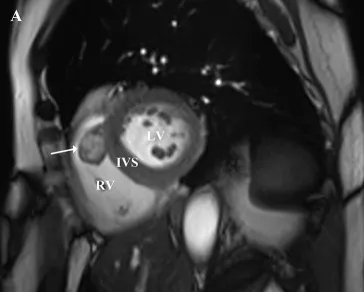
(A,B) Magnetic resonance imaging demonstrated that a well-circumscribed homogenous nodule, measuring 16 x 13 mm, with medium signal intensity on T1-weighted images and medium signal intensity on T2- weighted images in the right ventricle, located adjacent to the IVS, was revealed uniform moderate enhancement for the first perfusion scan and uniform significantly delayed enhancement subsequently. RV, right ventricle; IVS, interventricular septum; LV, left ventricle.
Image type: radiology (mri)